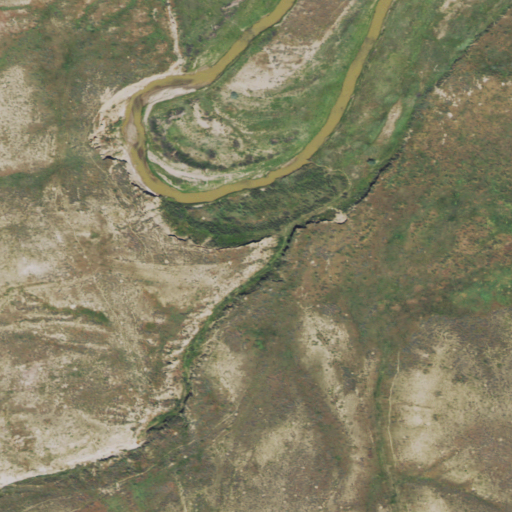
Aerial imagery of valley in Wyoming named Rider Draw containing shrub and grassland